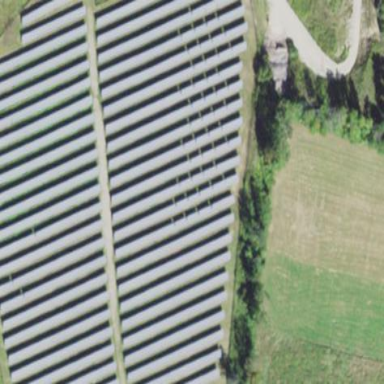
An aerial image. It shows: Solar power plant enclosed by fence. The plant generates electricity using photovoltaic technology.